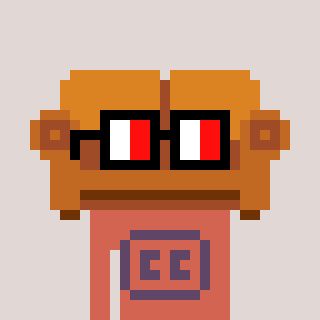
a pixel art character with square glasses with black frames and red eyes, a couch-shaped head and a peachy-colored body on a warm background